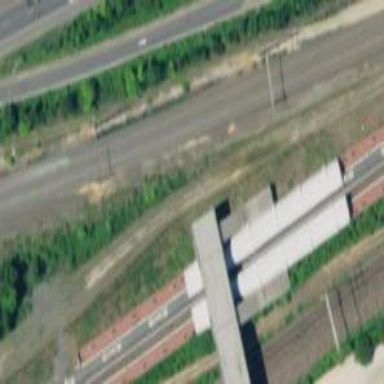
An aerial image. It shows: Platform for public transport and railway.